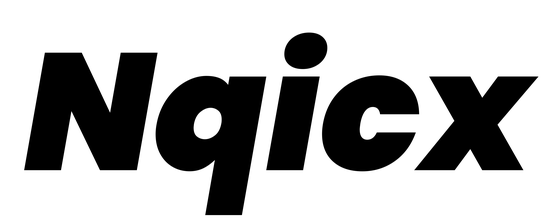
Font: Poppins-BlackItalic